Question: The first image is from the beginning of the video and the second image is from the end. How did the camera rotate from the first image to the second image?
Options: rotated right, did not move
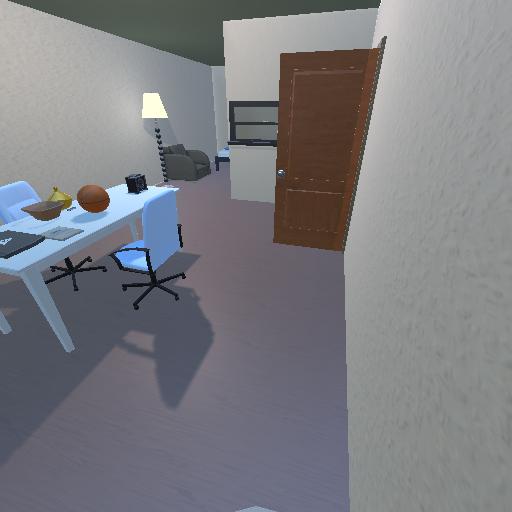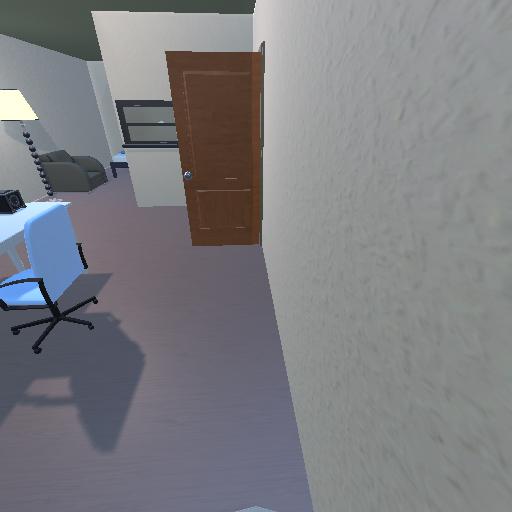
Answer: rotated right